Field crop: maize
Growth stage: 1
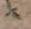
Species: atriplex